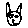
Label: cat